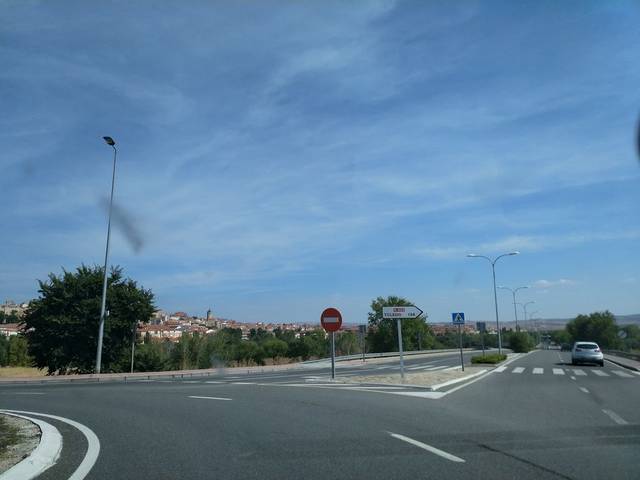
Region: Spain
Coordinates: 40.652, -4.712